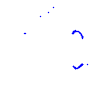
Particle: proton